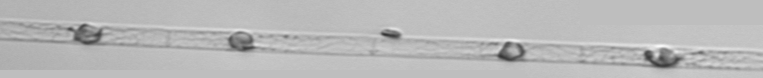
Label: Dactyliosolen_blavyanus